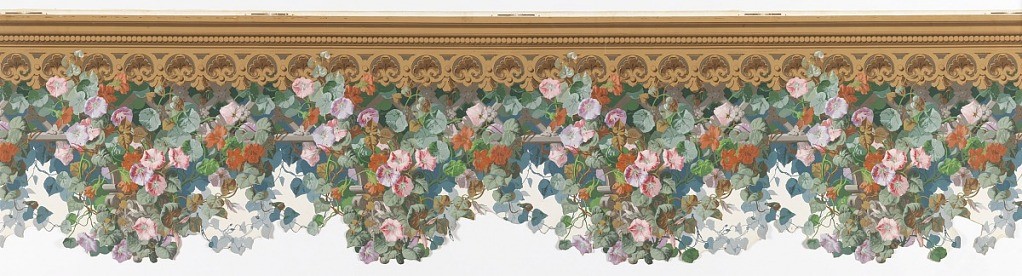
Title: Jardin d'Hiver
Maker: Jules Desfossé, French, active 1851 - 1863
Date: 1853
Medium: Block-printed paper
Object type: Frieze
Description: Horizontal rectangle. Brown molding along top from behind which and below which is suspended a gray trellis. This trellis is supported along its lower edge by capitals occuring in intervals which are meant to rest on the pilaster 1955-12-7. Flowering vines in profusion. Pinks, lavenders, orange, green leaves. White ground below trellis.